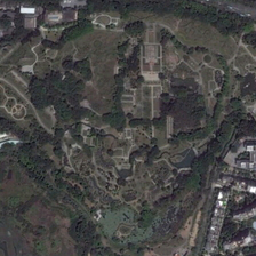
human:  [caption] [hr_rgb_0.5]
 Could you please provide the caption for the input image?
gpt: It is a park that occupies a large area and has a large number of forests.

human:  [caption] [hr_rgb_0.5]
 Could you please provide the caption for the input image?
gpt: It's a big park with lots of forest.

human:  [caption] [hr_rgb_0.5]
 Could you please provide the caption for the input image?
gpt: It occupies a large area and owns a lot of forests.

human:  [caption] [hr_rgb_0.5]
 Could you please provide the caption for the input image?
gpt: It is a large park.

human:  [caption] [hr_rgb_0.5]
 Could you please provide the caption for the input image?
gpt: It is a Park that occupies a large area and has a large number of woods.